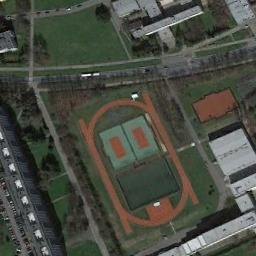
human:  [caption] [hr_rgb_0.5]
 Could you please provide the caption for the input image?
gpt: The track and field is built on the lawn, And there is a road between the residential area and the parking lot .

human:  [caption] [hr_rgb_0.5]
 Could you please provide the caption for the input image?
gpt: There is a unique style of track and field .

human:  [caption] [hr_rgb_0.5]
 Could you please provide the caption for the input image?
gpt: Many cars are on the road beside the ground track field .

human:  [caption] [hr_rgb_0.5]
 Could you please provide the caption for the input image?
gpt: The ground track field with two tennis courts and a lawn is surrounded by some roads and buildings .

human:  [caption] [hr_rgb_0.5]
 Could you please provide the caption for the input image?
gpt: There are some gray buildings beside the ground track field with a red track .